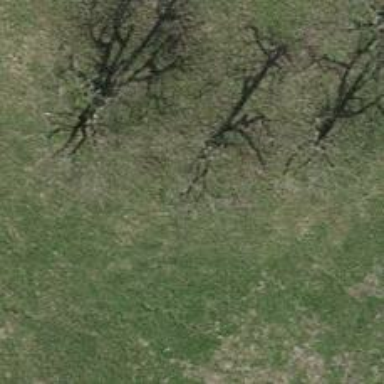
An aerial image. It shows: Single tag "natural: tree."